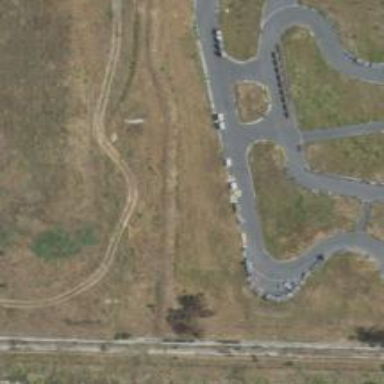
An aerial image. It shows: Motor sport raceway with asphalt surface.